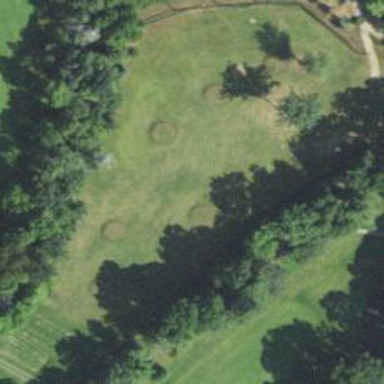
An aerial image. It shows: Grassy area used as driving range for golf.